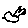
Label: bird